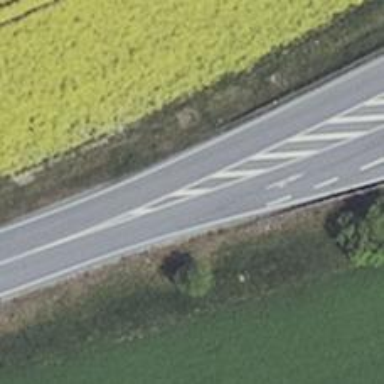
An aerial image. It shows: Asphalt road classified as primary highway which is motorroad.